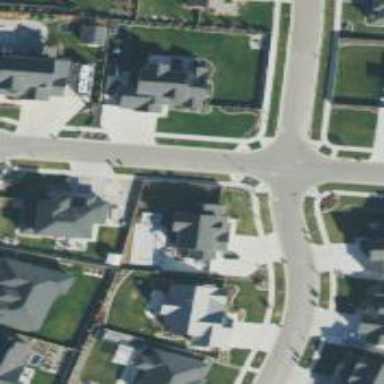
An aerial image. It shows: Residential road.